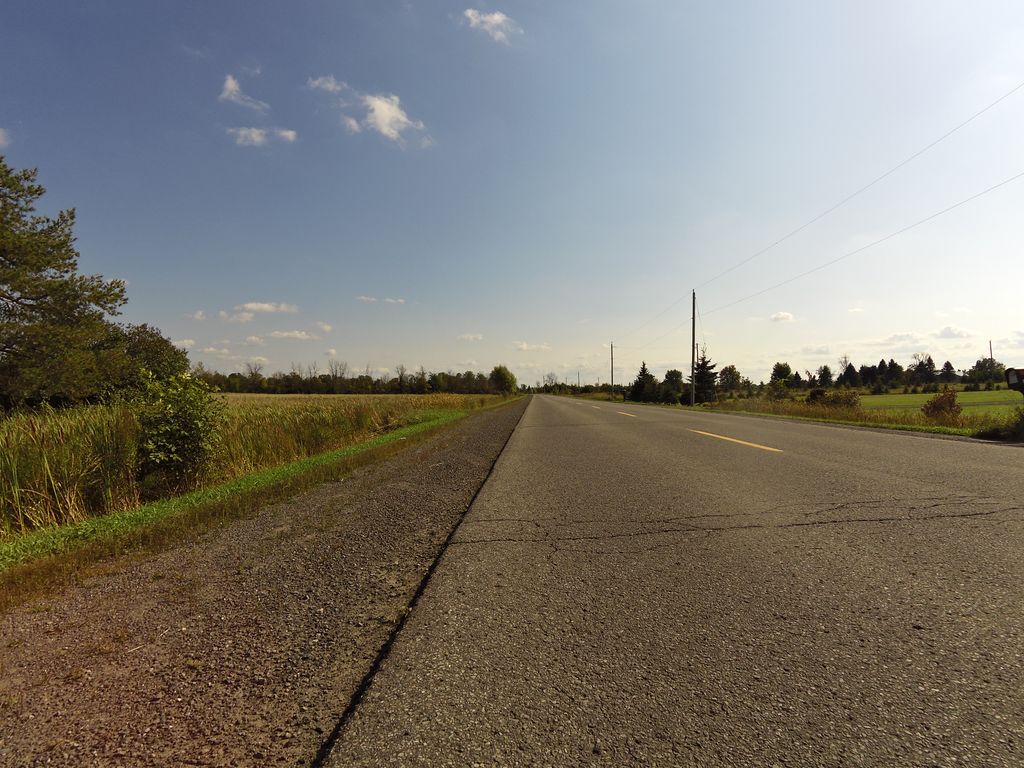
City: ottawa-gatineau